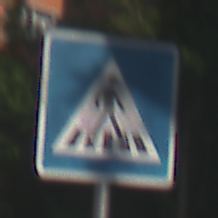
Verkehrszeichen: FussgaengerueberwegLinks
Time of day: MorningAfternoon
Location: Outdoor (Suburban)
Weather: PartlyCloudy
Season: NotSpecified
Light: Natural